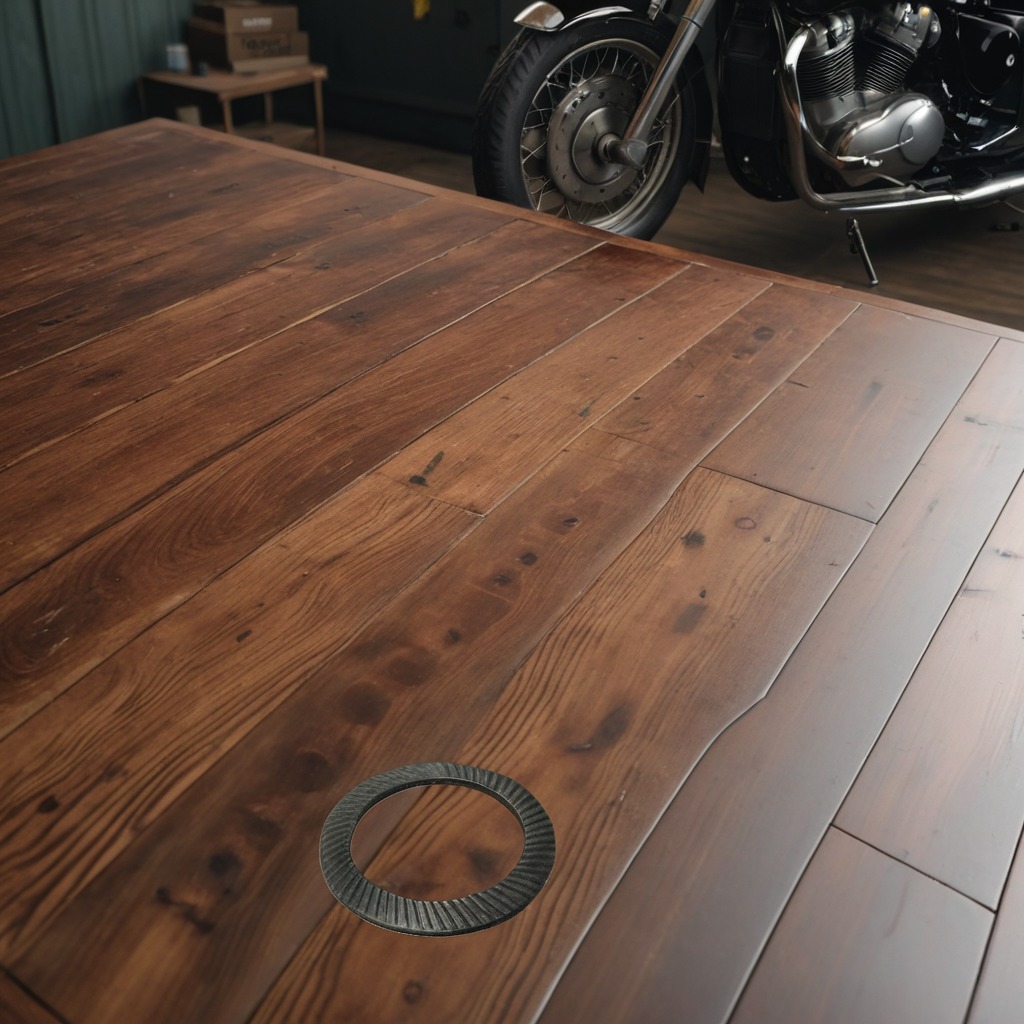
A flat metal washer is lying on an oil-spilled wooden table in a vintage motorcycle garage.